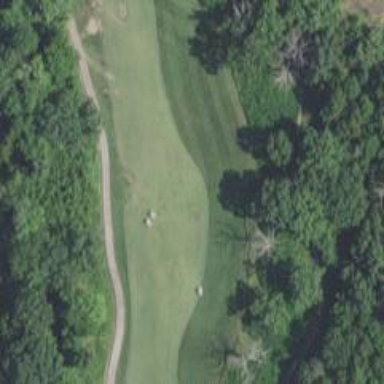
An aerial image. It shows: Golf hole.